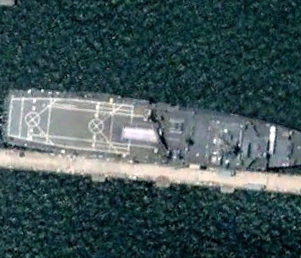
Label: combat